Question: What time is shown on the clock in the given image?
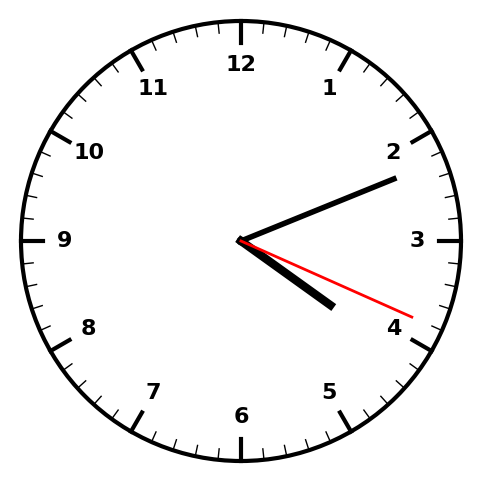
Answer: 04:11:19